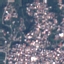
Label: Residential